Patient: sex M, age 69
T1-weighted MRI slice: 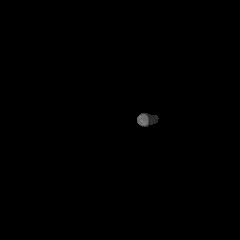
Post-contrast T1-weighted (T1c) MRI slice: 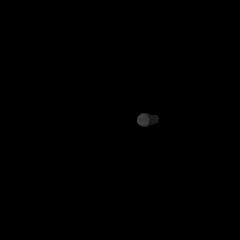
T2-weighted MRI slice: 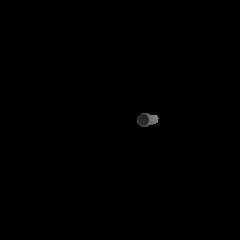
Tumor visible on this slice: no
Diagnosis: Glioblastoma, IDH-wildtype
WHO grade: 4